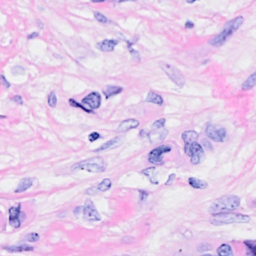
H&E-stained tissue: Breast